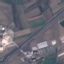
Land use / land cover: Highway